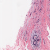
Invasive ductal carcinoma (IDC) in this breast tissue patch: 0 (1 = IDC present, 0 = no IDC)